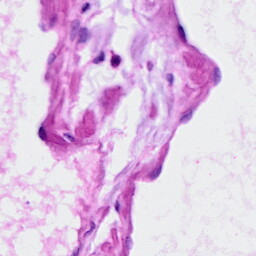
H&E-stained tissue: Ovarian